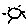
Label: sun